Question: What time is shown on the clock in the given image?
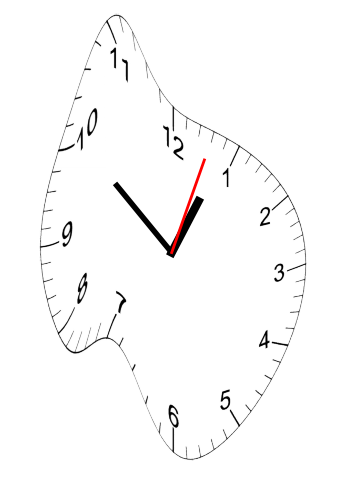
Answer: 12:51:03